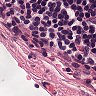
Metastatic tissue present: no